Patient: sex M, age 71
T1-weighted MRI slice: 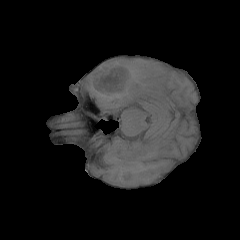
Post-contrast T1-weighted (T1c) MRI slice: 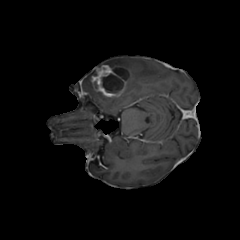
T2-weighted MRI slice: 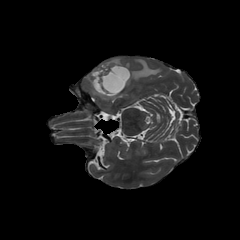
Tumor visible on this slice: yes
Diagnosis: Glioblastoma, IDH-wildtype
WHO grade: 4